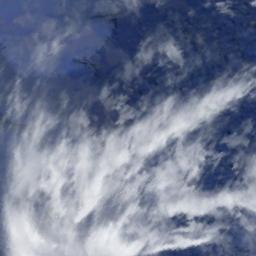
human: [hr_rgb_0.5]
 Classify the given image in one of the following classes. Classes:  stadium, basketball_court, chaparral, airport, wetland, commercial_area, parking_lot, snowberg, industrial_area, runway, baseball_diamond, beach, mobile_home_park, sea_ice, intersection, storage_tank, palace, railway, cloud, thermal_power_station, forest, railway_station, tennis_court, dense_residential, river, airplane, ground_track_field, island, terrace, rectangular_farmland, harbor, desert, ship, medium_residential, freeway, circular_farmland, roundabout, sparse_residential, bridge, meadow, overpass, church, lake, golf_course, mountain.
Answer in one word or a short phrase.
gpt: cloud